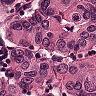
Metastatic tissue present: yes